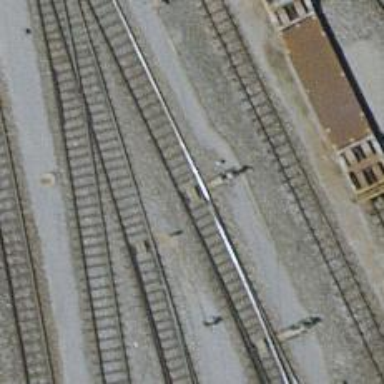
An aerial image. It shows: Railway switch.